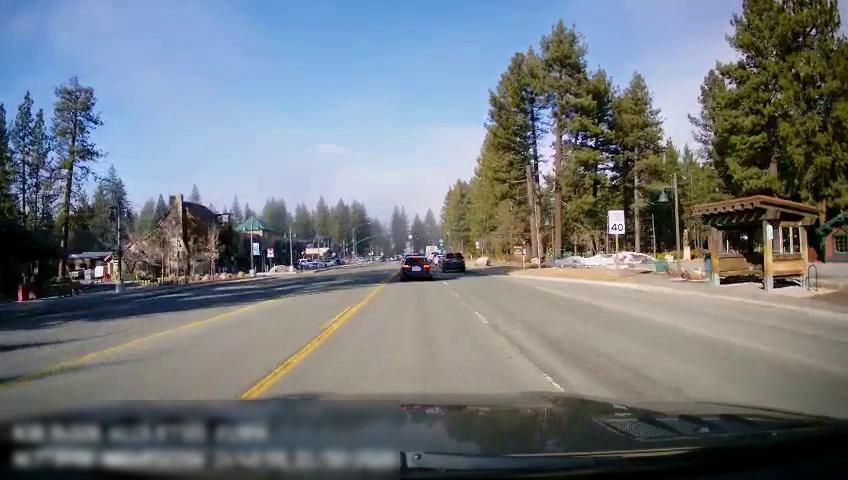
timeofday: Day
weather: Sunny
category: Drivable Space
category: Vehicles | SUV
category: Vehicles | Car
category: Vehicles | SUV
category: Vehicles | Car
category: Lanes | Opposite Lane
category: Lanes | Current Lane
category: Lanes | Current Lane
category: Lanes | Alternate Lane
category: Traffic | Signs
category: Traffic | Signs